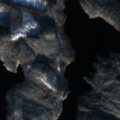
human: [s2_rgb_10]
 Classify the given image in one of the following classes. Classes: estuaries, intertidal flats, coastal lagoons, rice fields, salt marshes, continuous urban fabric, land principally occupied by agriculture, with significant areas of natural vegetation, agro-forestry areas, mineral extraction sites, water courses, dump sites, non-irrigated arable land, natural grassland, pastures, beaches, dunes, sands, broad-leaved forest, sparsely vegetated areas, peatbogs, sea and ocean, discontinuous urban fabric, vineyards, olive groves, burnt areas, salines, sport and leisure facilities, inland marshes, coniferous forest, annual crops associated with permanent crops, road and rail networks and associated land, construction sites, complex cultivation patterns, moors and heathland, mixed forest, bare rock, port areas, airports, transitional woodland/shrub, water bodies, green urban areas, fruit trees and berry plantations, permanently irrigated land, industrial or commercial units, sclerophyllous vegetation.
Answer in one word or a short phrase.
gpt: coniferous forest, mixed forest, water bodies